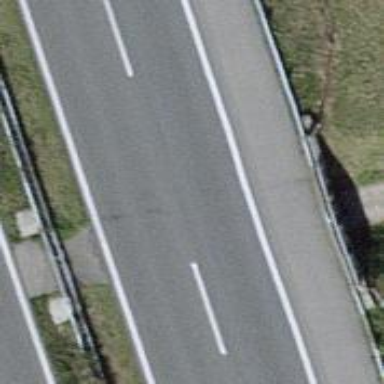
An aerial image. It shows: Motorway bridge.